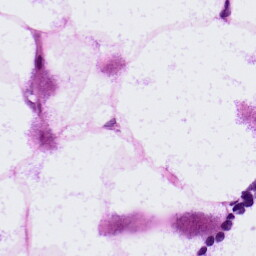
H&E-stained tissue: LymphNode